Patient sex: M
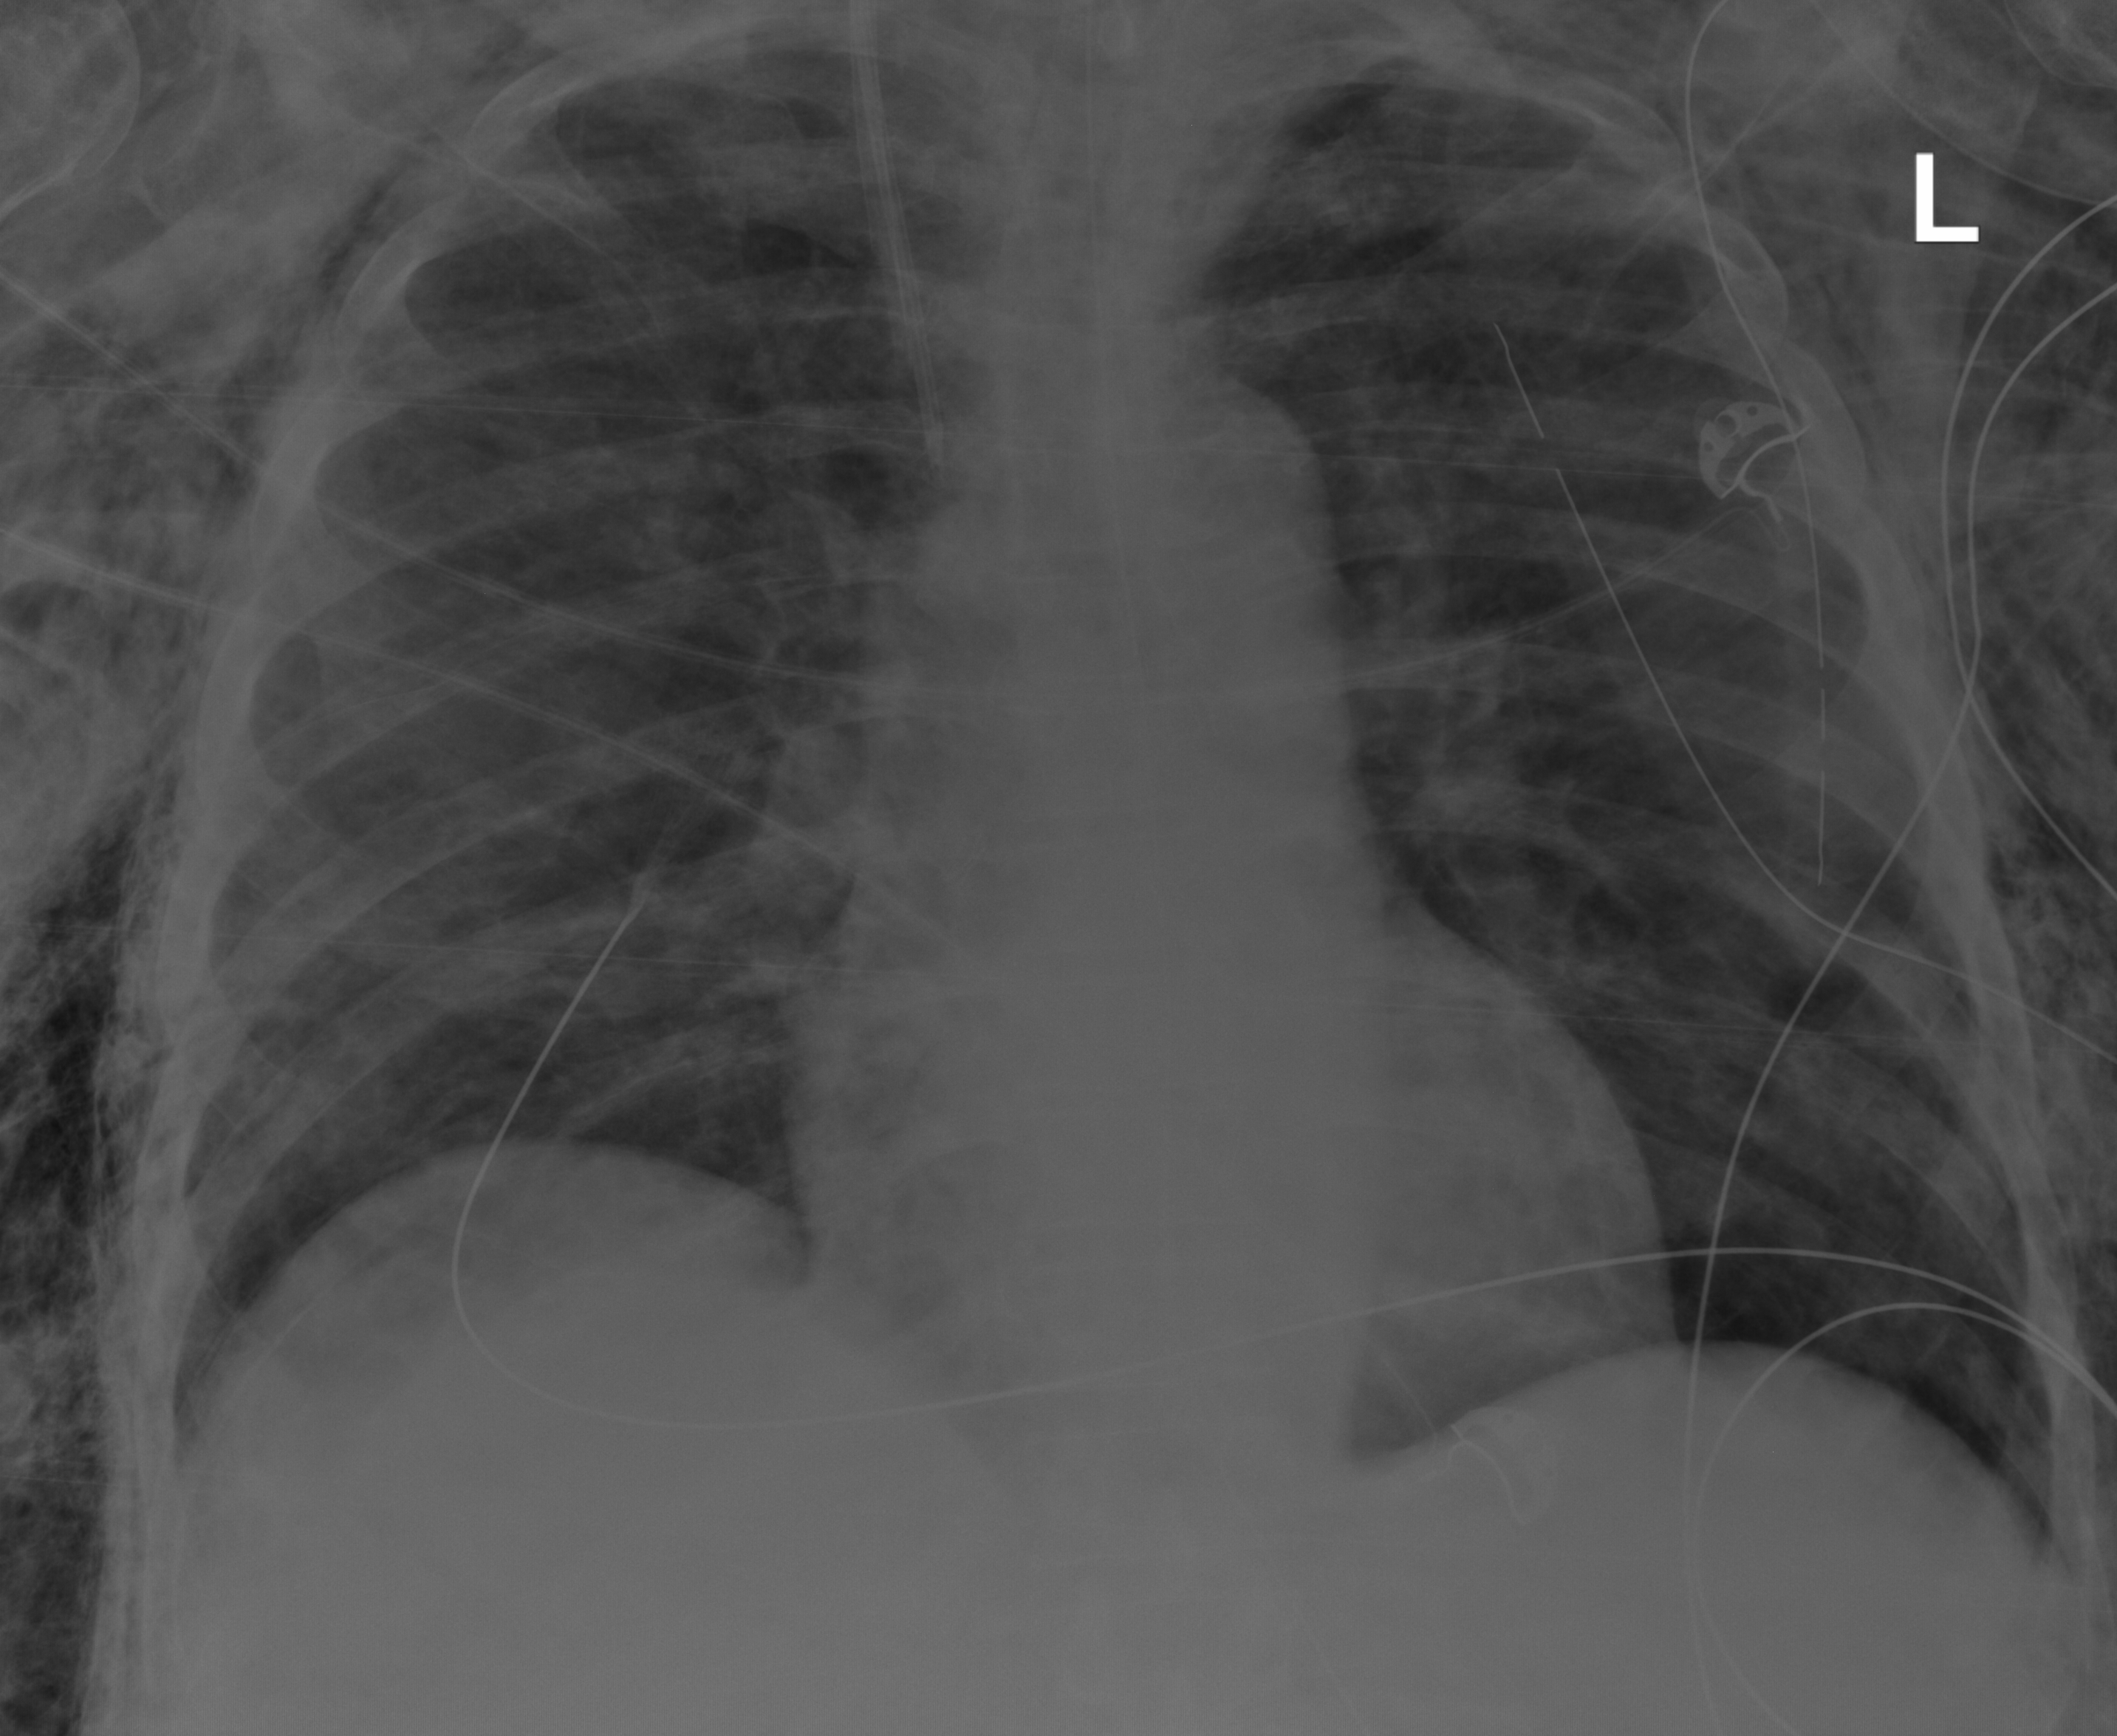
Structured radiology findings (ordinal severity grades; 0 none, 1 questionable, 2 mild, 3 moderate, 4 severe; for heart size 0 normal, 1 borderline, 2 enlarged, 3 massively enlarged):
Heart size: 0
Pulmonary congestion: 0
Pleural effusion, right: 0
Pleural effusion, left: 0
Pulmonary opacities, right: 2
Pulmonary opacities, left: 0
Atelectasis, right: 0
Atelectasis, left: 2